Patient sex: F
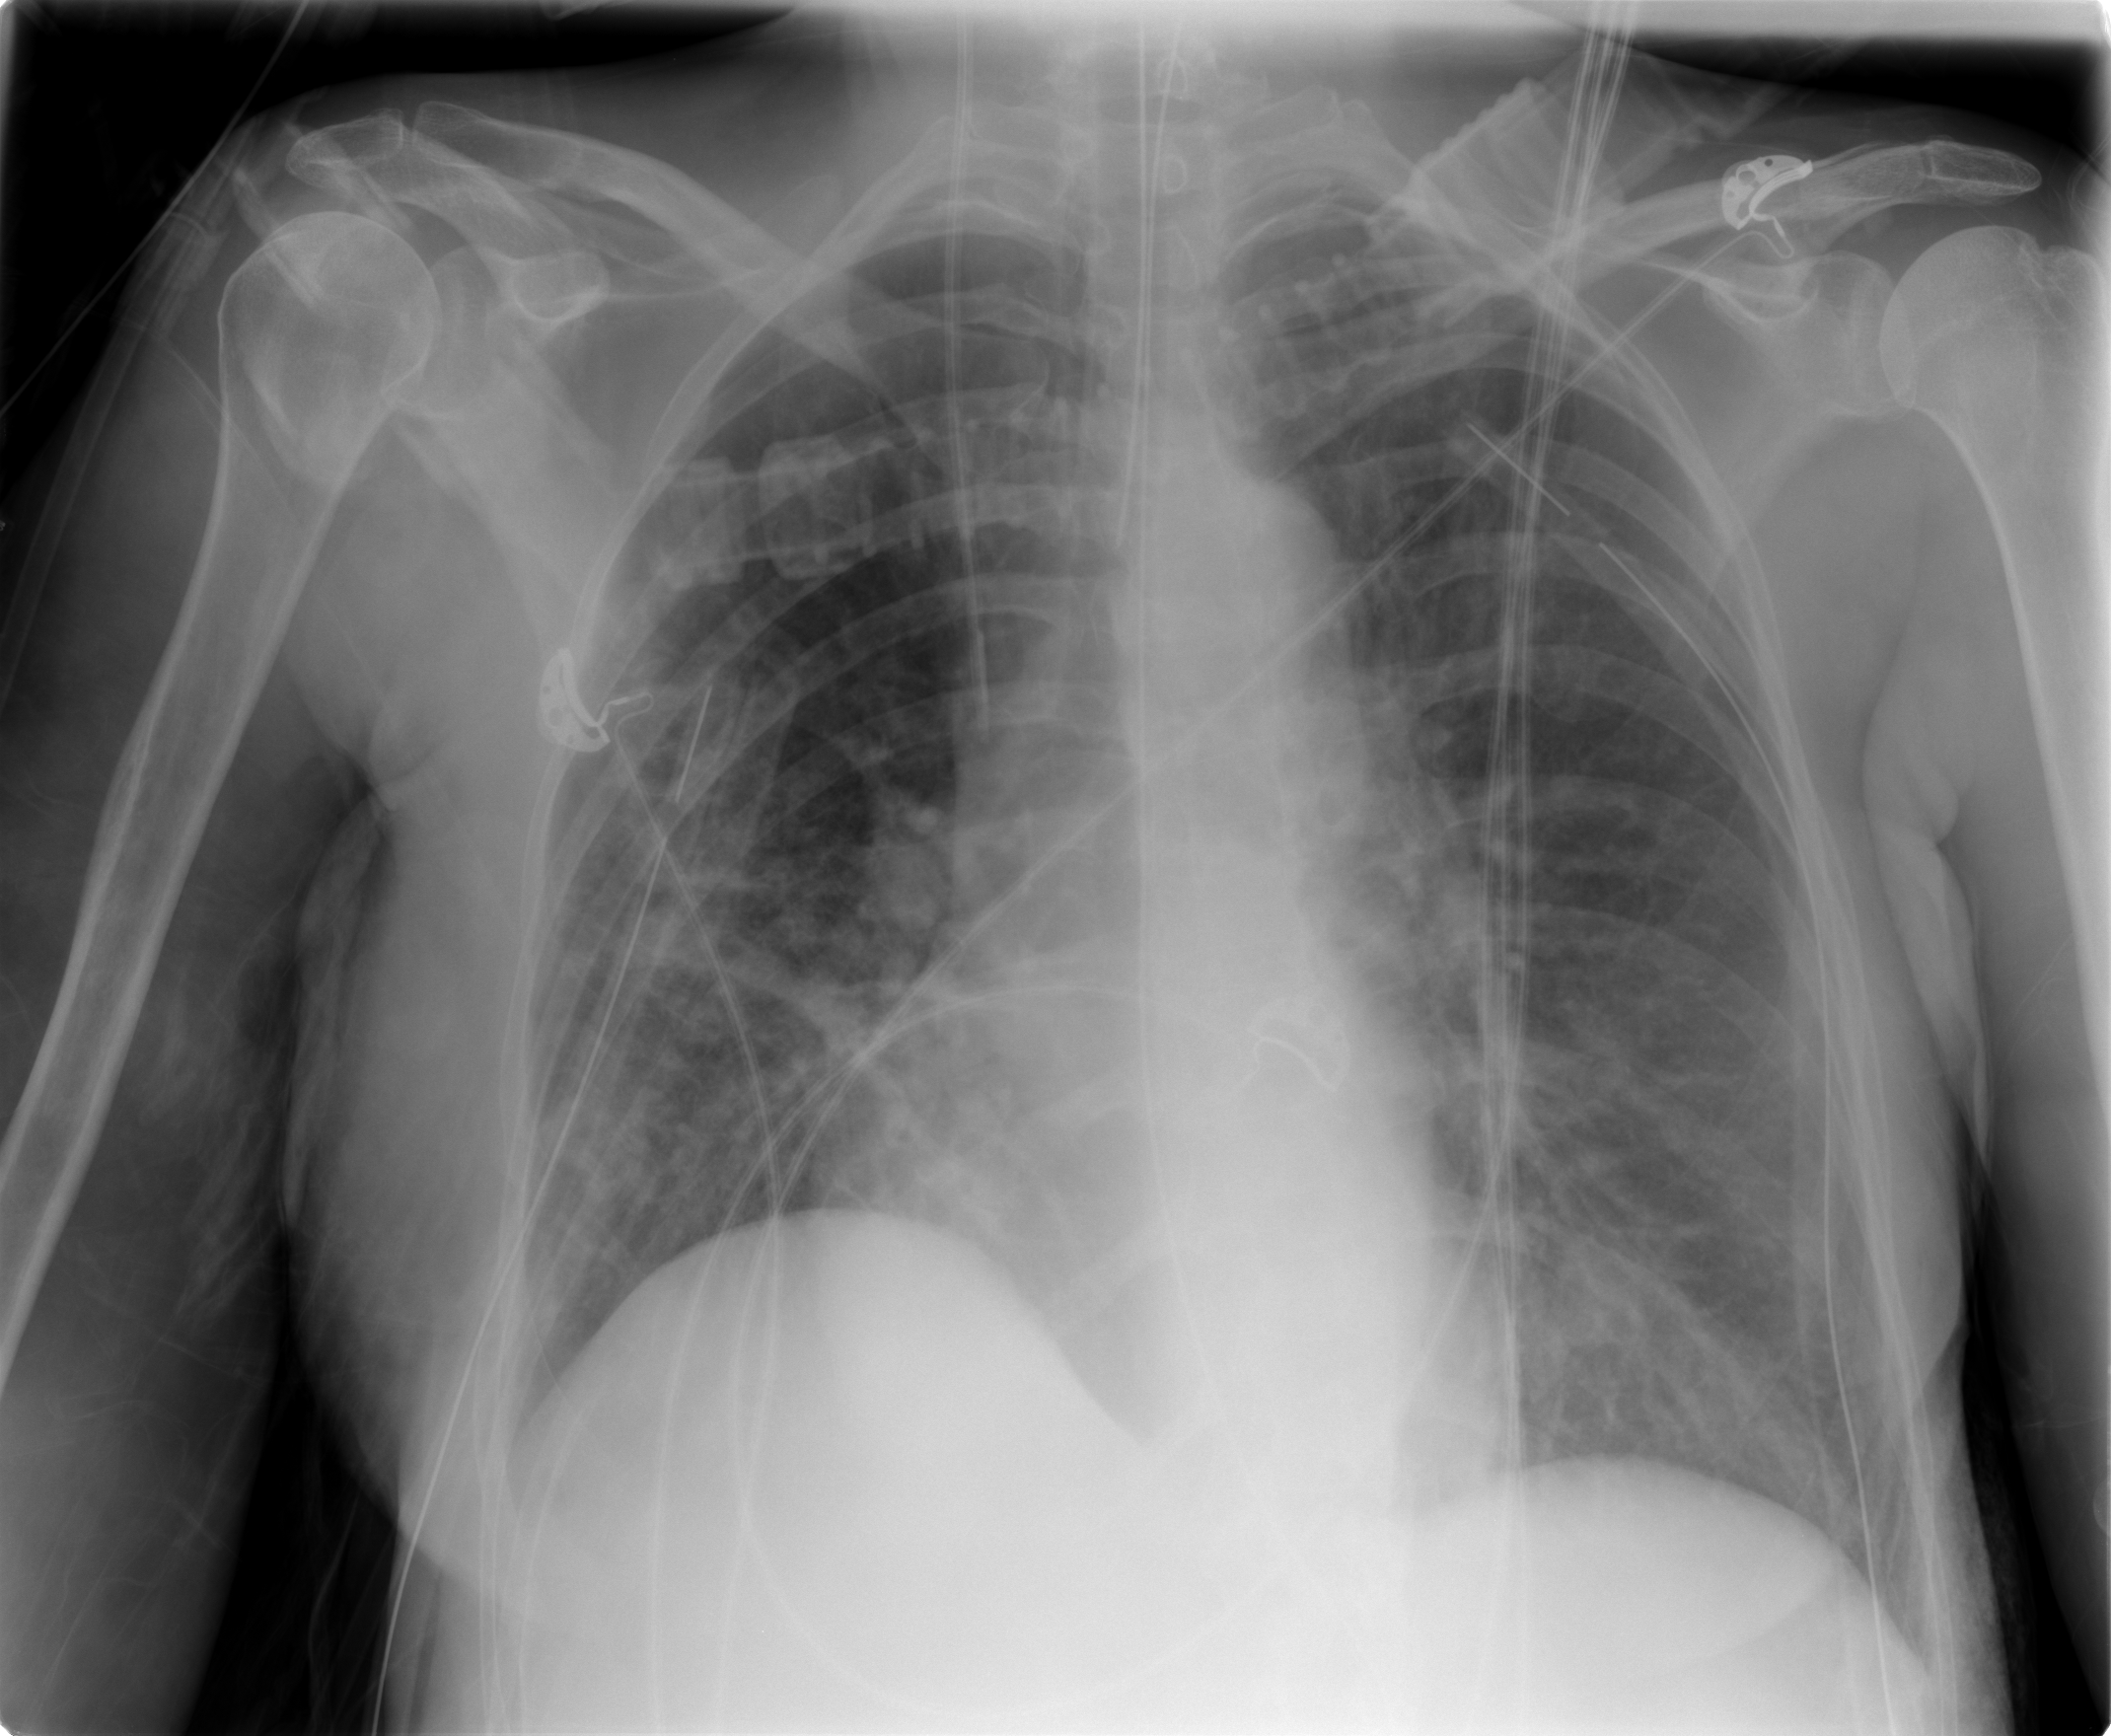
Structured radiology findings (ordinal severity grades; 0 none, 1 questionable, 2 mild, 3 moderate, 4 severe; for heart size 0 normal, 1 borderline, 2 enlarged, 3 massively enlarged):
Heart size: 0
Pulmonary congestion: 2
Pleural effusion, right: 1
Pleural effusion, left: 0
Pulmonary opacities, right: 2
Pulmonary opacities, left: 1
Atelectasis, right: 3
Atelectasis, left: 2